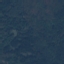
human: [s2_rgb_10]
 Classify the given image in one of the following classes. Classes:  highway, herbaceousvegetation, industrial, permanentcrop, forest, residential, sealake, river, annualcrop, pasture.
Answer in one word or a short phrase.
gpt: Forest